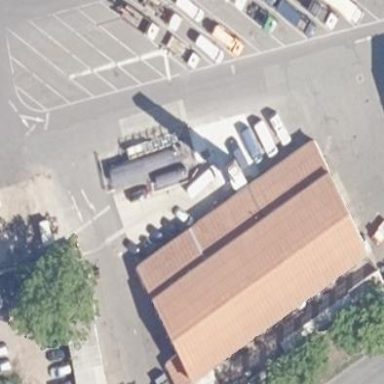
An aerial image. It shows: Commercial building.